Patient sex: M
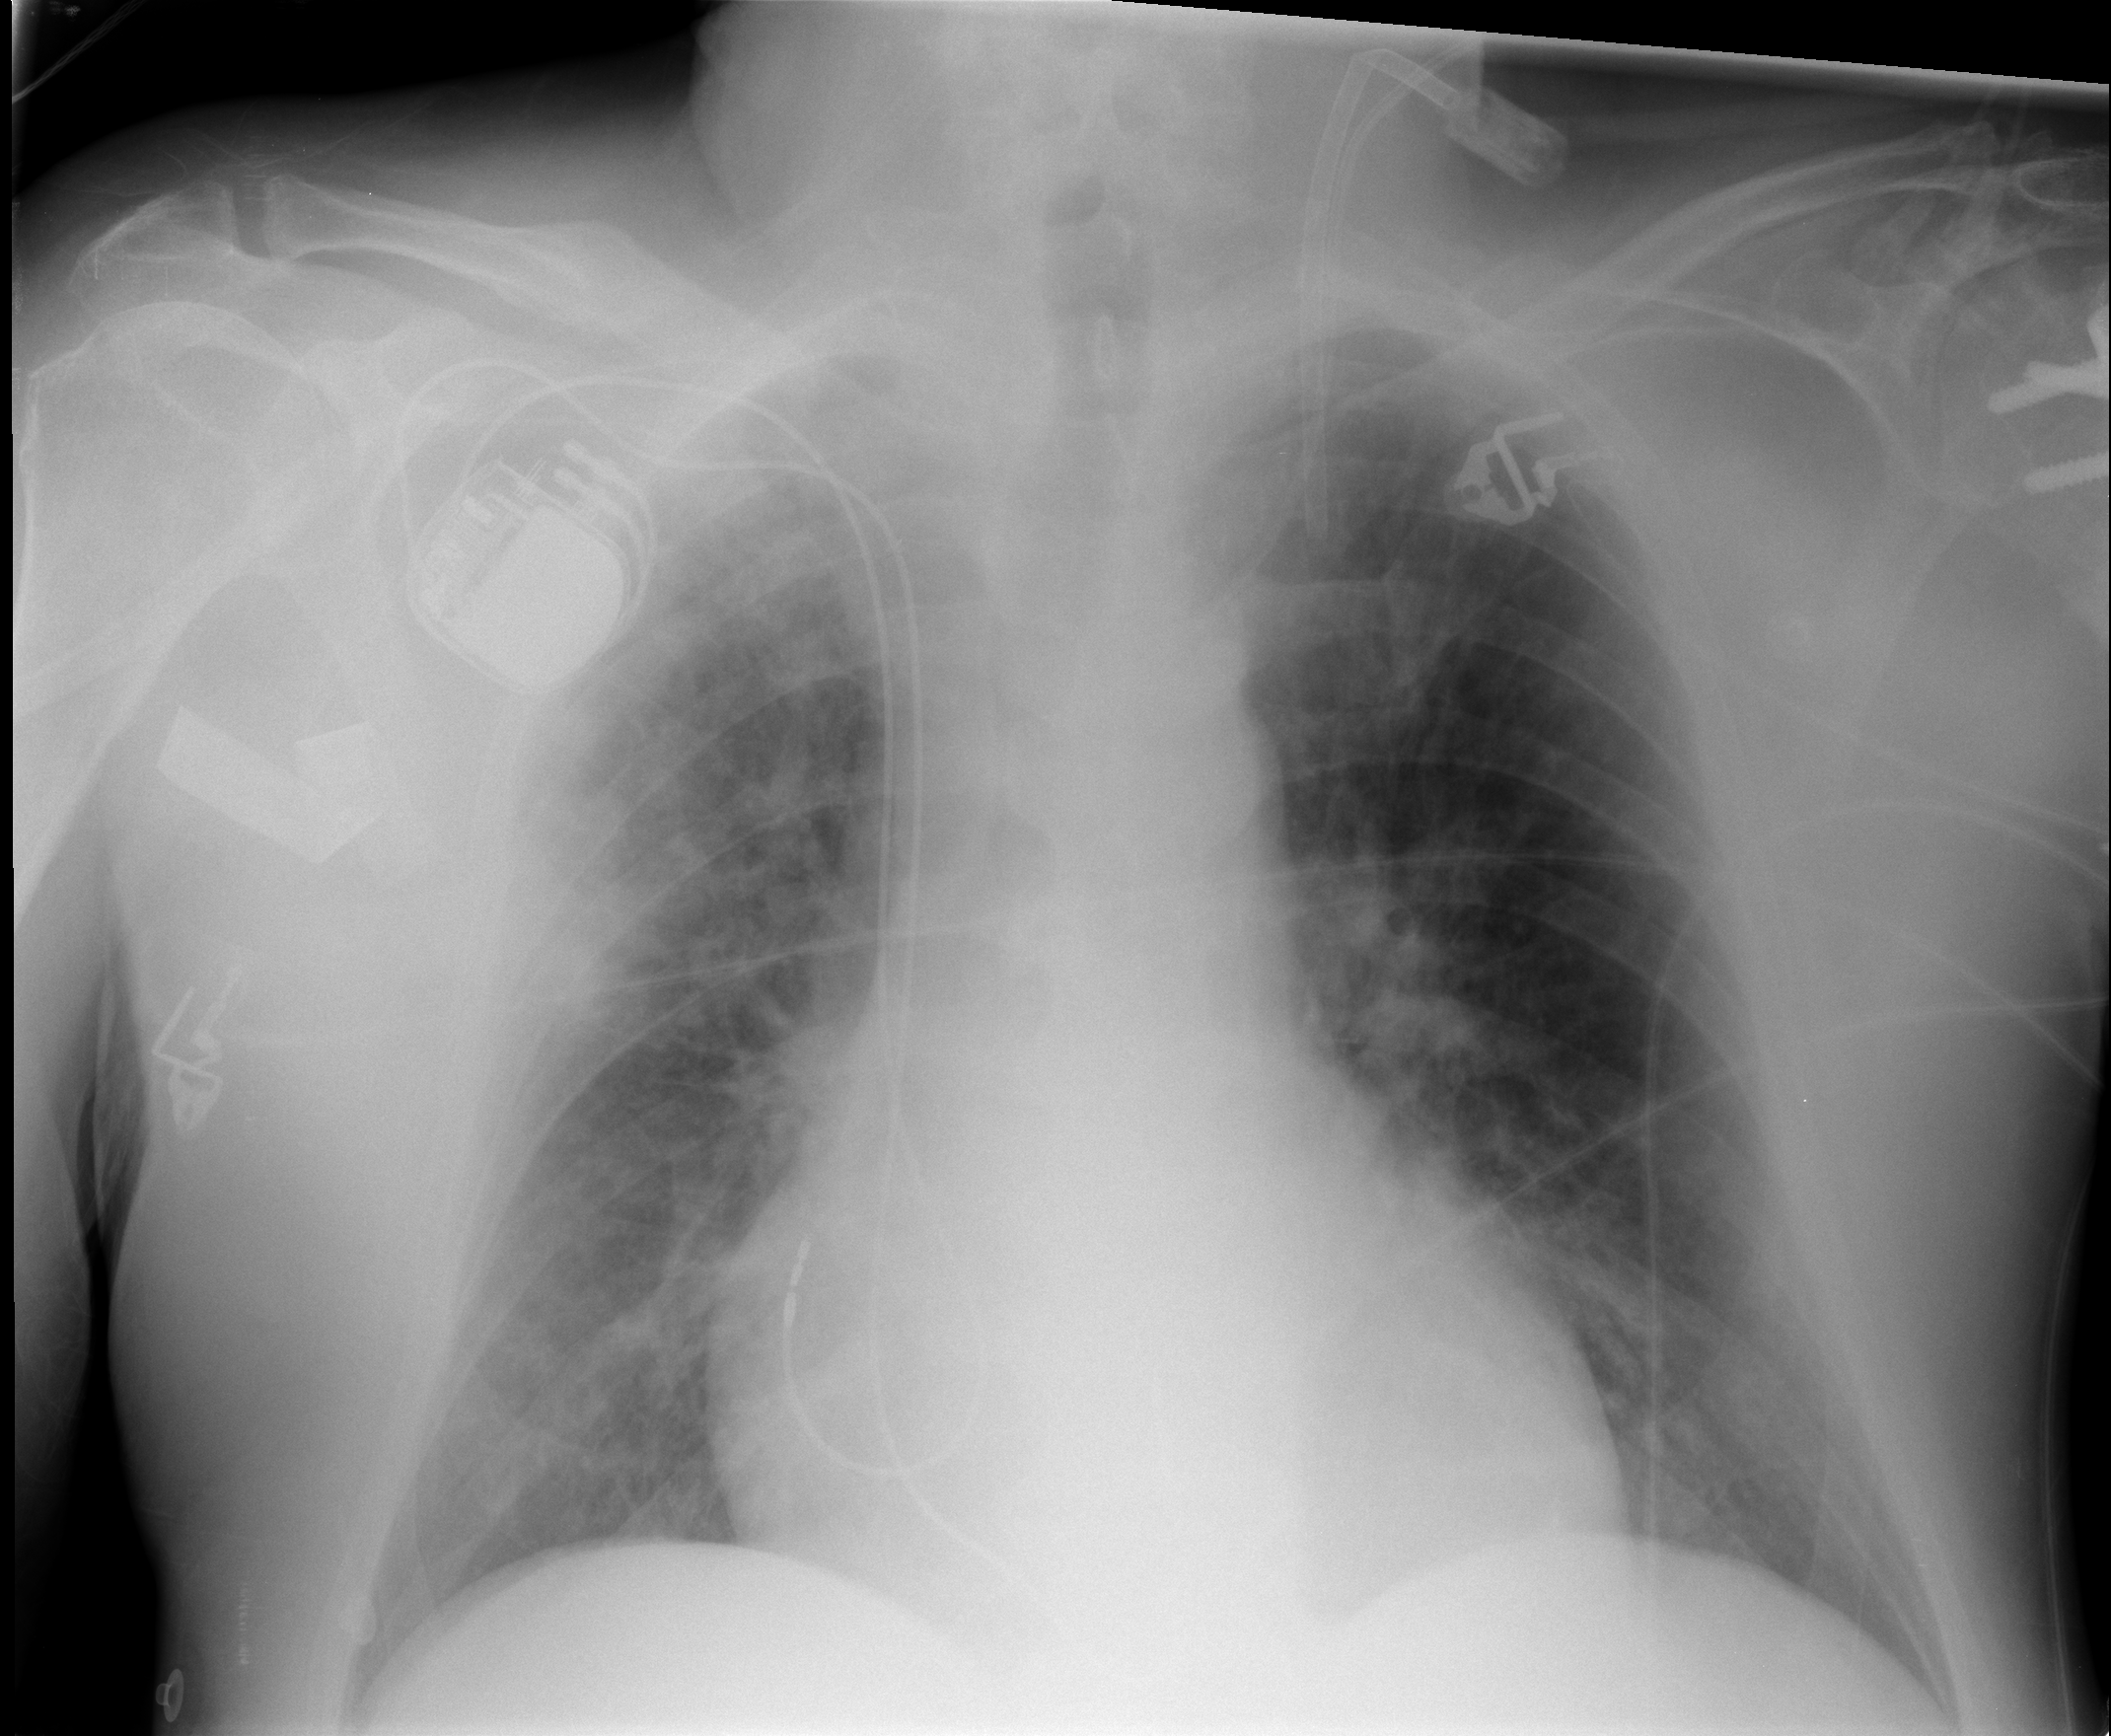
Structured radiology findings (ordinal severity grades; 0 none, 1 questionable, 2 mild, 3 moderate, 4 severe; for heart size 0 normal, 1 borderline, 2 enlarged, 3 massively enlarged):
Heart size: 0
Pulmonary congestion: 2
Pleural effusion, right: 0
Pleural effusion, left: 0
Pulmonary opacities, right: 3
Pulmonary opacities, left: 2
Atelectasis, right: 0
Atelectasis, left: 0